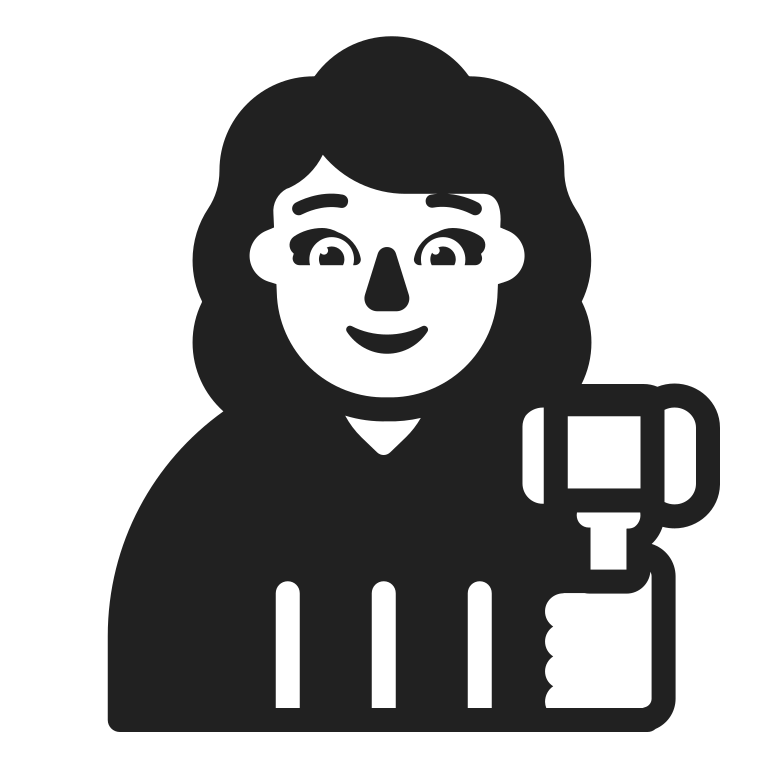
woman judge high contrast default